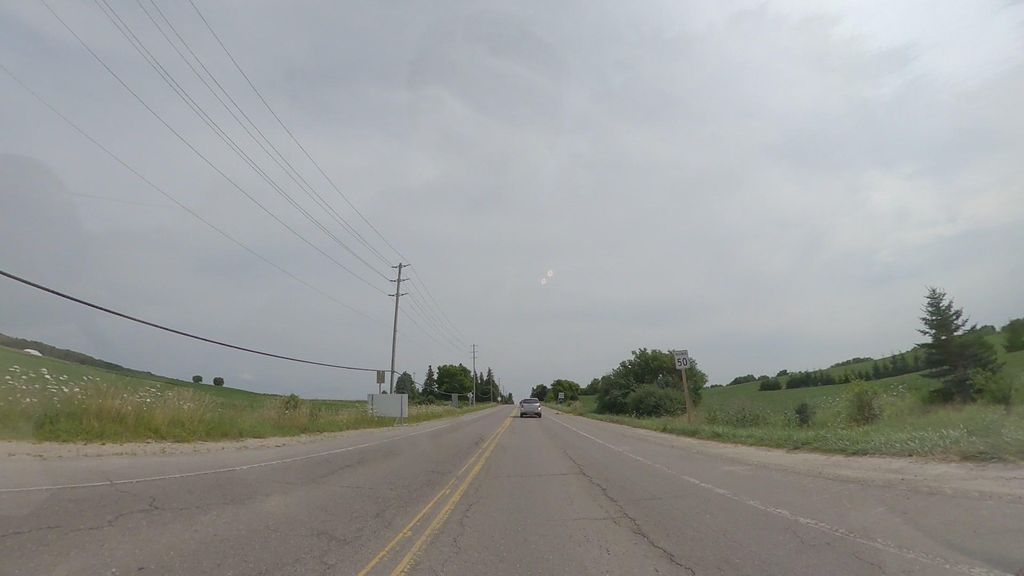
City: kitchener-waterloo